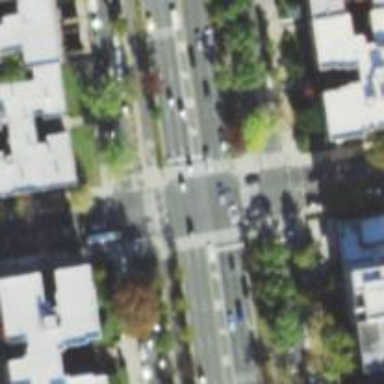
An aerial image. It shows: Asphalt footway with zebra crossing.